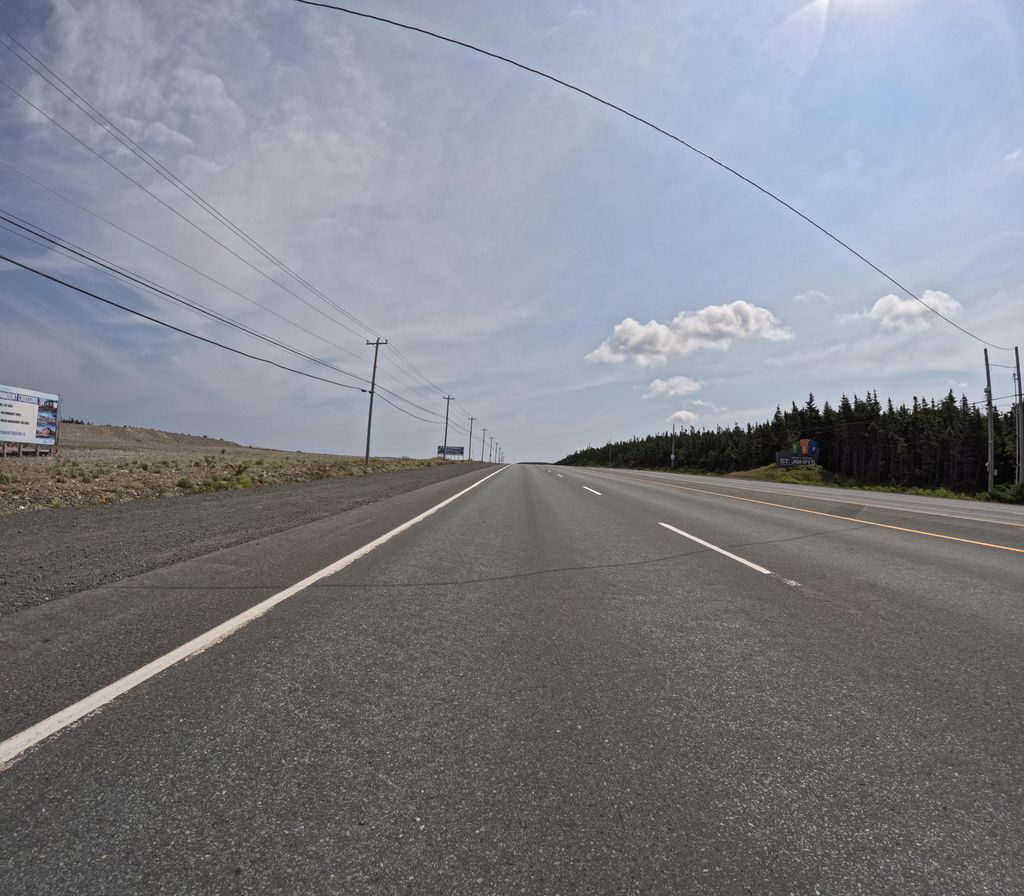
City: st_johns